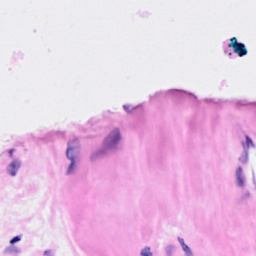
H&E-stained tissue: Breast